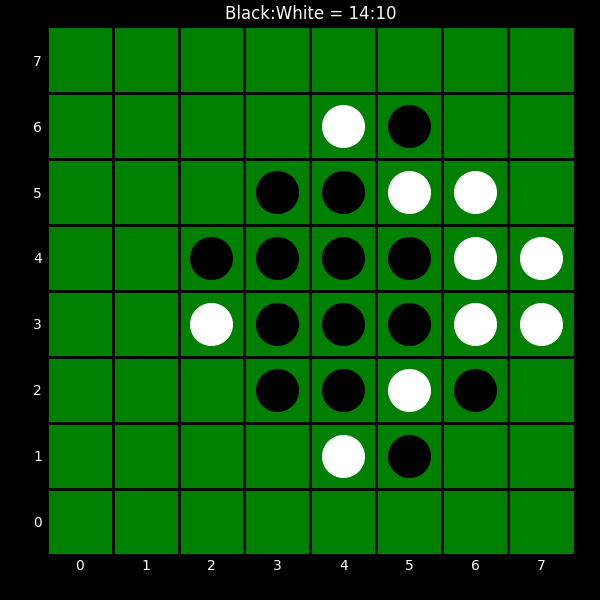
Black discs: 14
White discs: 10